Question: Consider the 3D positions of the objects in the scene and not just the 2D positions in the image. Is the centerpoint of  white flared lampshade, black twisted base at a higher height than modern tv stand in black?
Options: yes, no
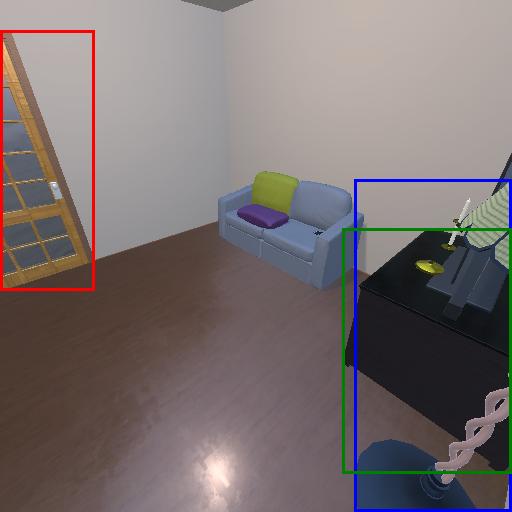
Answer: yes